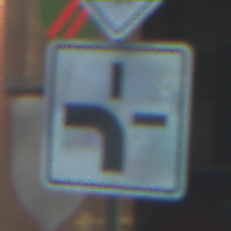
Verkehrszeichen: VerlaufVorfahrtsstrasse1
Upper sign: Vorfahrtsstrasse
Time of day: MorningAfternoon
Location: Outdoor (Urban)
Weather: PartlyCloudy
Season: NotSpecified
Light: Natural